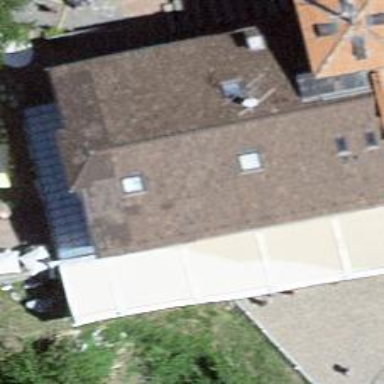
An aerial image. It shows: Restaurant.